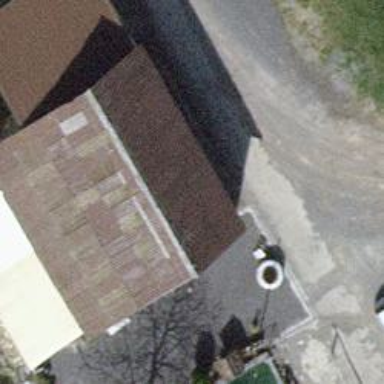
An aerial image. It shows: Restaurant building.